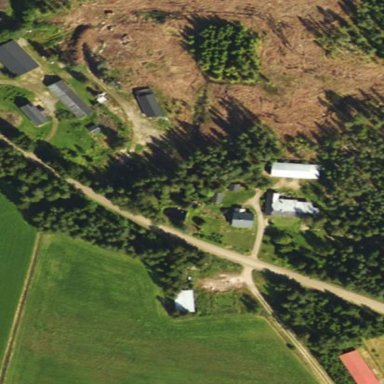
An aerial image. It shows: Rural residential area.